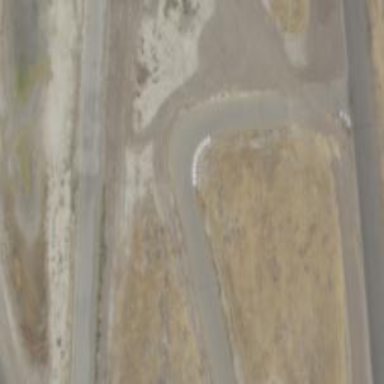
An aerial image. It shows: Asphalt raceway designed for motor sports.